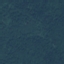
Label: Forest